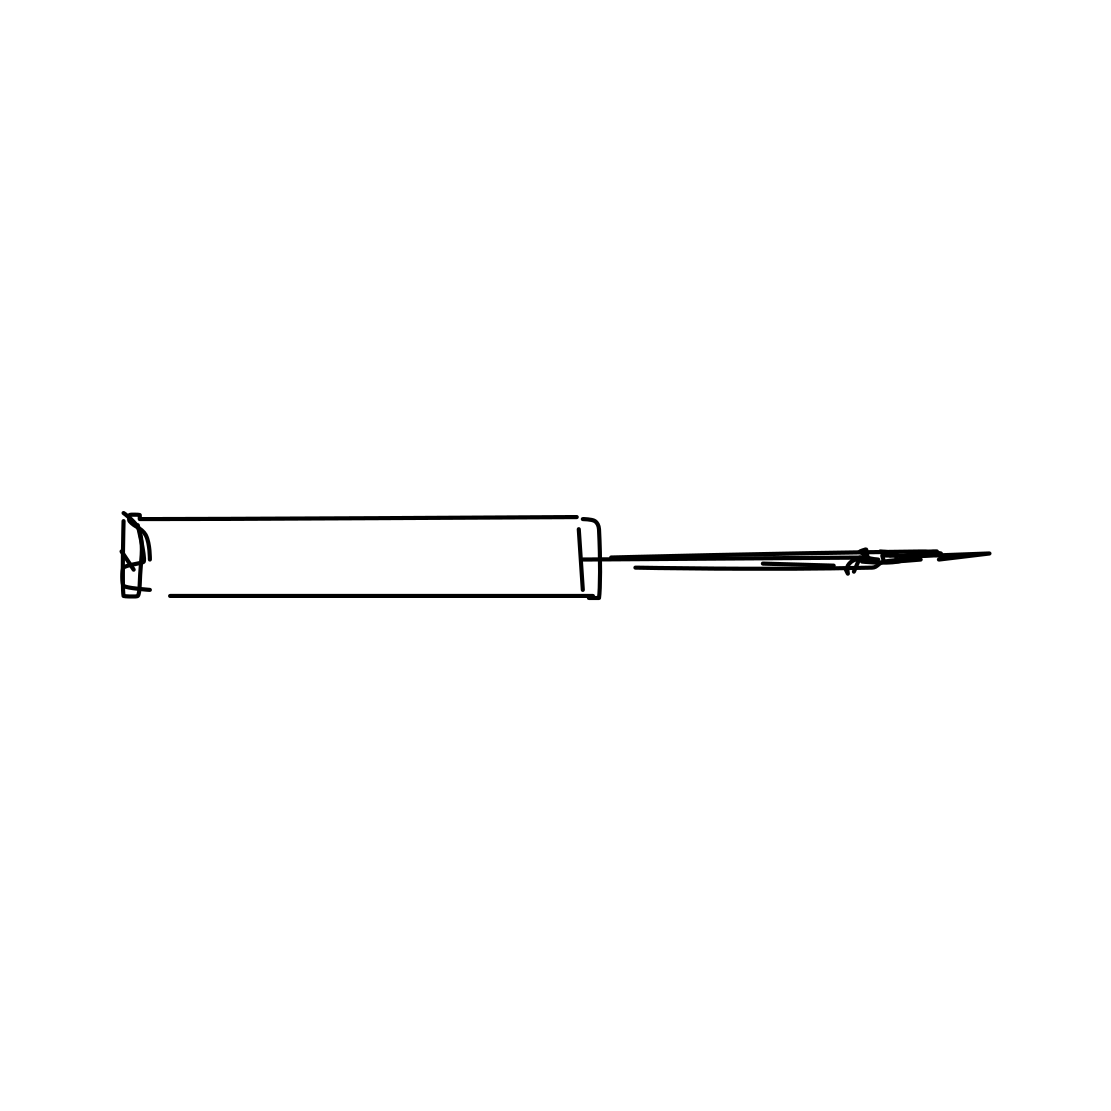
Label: screwdriver